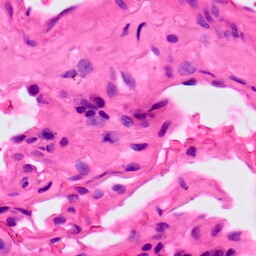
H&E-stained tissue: Lung